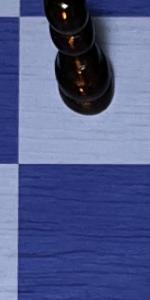
Label: Empty